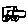
Label: car